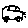
Label: car